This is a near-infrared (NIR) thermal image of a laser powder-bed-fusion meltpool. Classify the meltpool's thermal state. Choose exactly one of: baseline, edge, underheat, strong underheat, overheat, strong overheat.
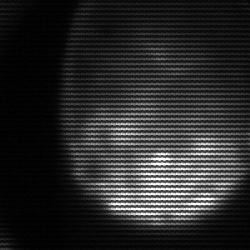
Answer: edge